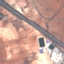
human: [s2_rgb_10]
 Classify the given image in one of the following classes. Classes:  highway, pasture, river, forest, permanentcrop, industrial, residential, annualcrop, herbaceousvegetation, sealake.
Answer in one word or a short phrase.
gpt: Highway